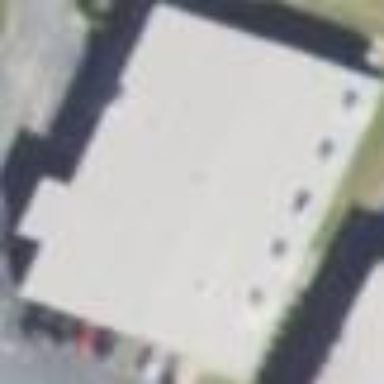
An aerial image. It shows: Commercial building.